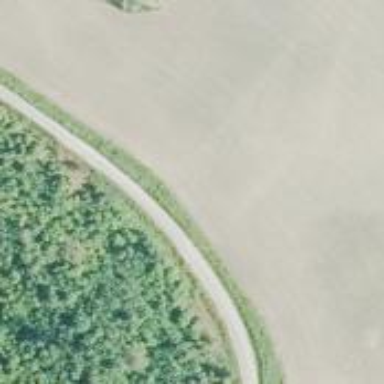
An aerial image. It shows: Unclassified road.